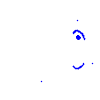
Particle: kaon